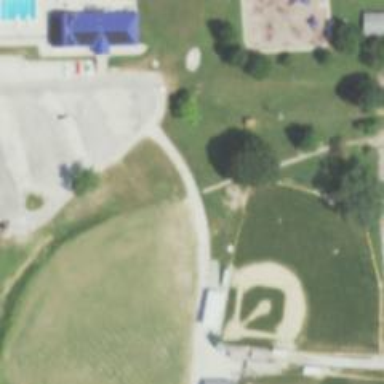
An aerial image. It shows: Baseball pitch for leisure land.